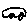
Label: car